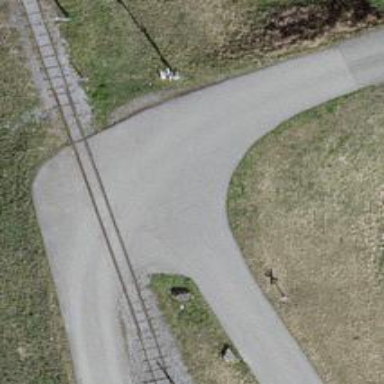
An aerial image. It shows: Level crossing along the railway.